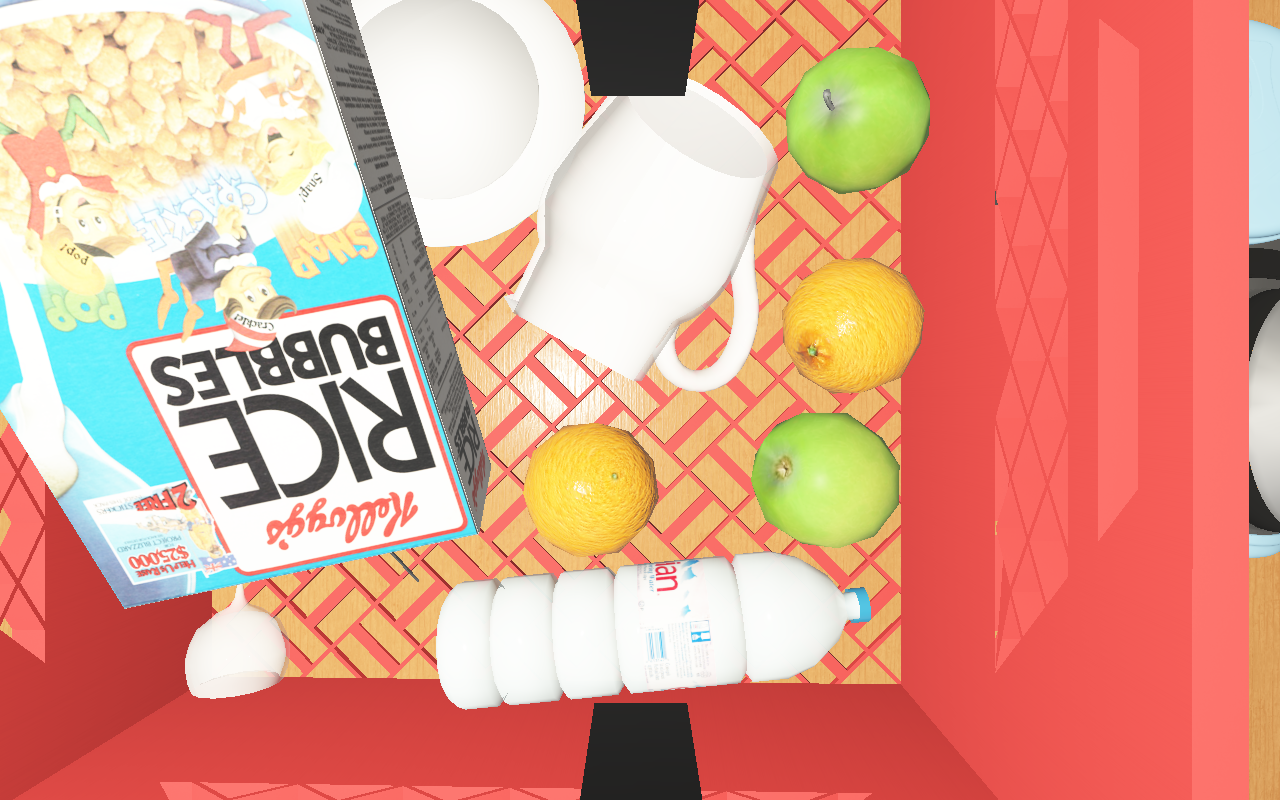
Objects in the scene:
carafe
water bottle
apple
apple
orange
orange
wineglass
honey jar
cereal box